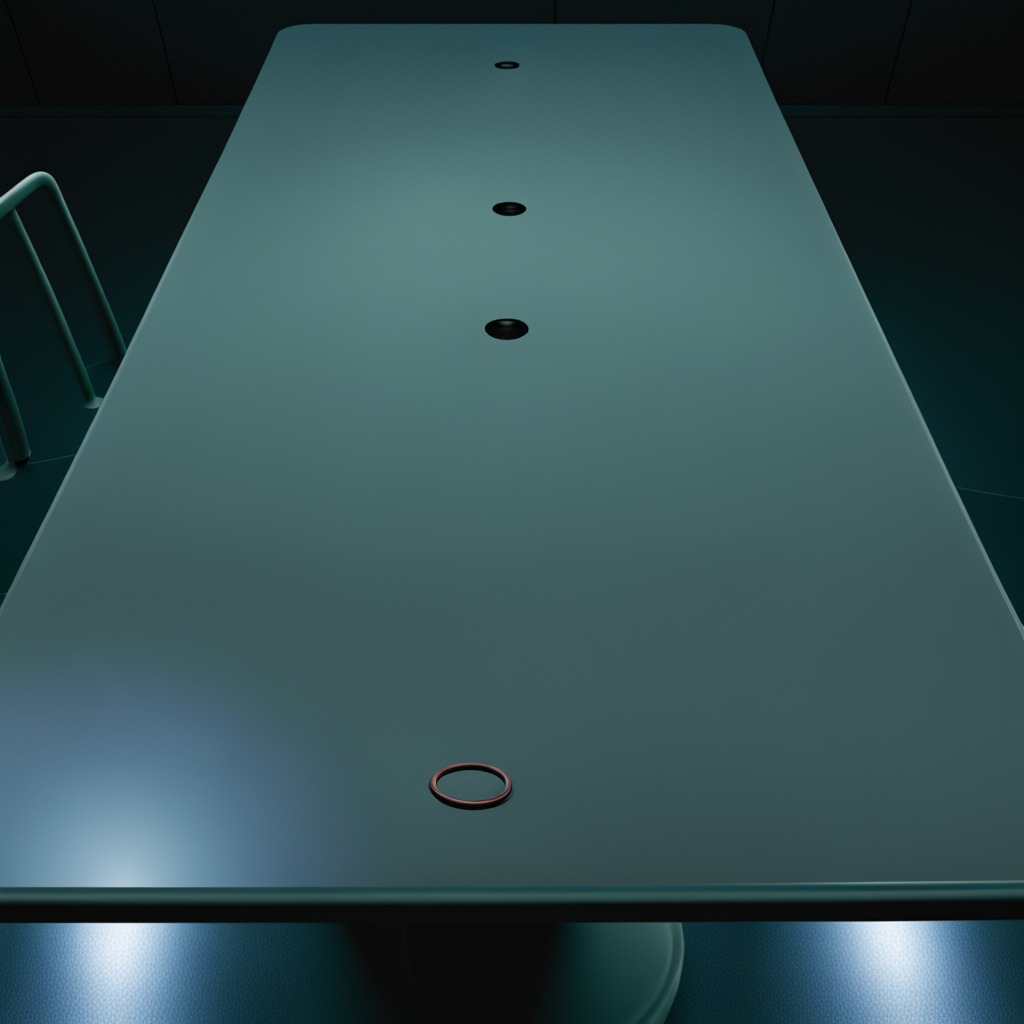
A rubber O-ring lies on a clean empty table in a railway signal maintenance room lit by harsh overhead fluorescents photorealistic surface textures crisp shadows high dynamic range